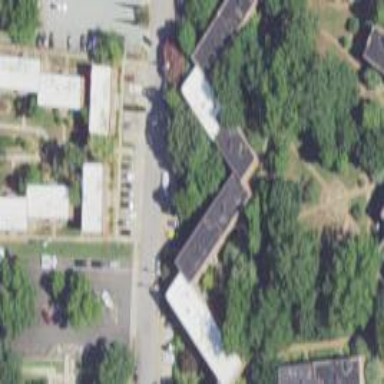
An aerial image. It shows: Residential building with apartments.